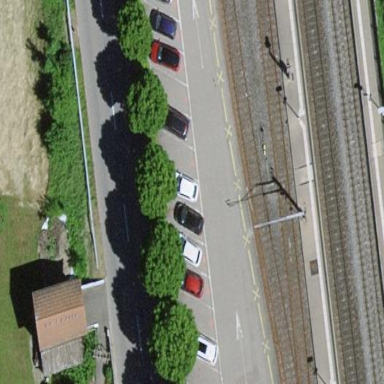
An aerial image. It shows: Parking area with asphalt surface designed for park and ride use.